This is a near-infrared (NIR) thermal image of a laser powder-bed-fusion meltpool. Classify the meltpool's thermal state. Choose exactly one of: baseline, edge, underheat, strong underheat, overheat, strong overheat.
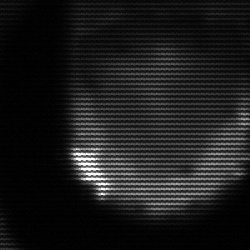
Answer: edge